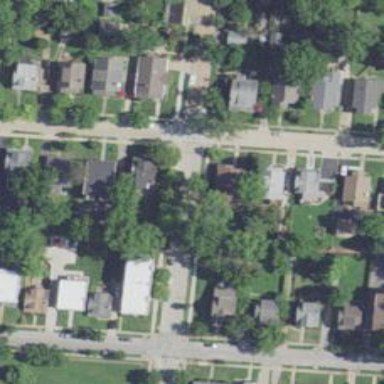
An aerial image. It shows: Residential road with separate sidewalk.